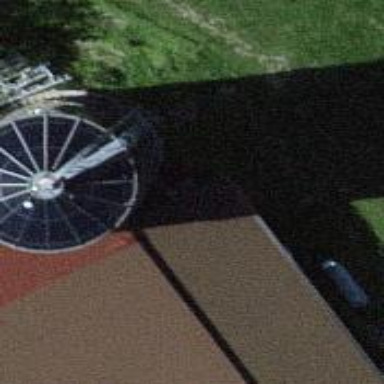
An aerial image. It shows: Building identified as silo.